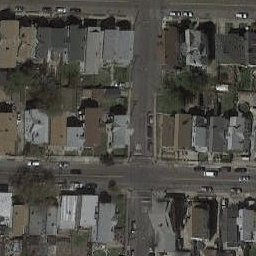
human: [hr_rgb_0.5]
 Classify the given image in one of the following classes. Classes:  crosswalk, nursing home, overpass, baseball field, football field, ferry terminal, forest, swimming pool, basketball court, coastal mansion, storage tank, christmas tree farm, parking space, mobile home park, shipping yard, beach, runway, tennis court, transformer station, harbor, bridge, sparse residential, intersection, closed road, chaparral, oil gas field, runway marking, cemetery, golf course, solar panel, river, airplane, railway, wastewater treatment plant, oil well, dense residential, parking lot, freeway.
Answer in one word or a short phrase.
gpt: intersection